Aerial crown-view tile of a tropical tree (Barro Colorado Island, Panama), acquired 20240813:
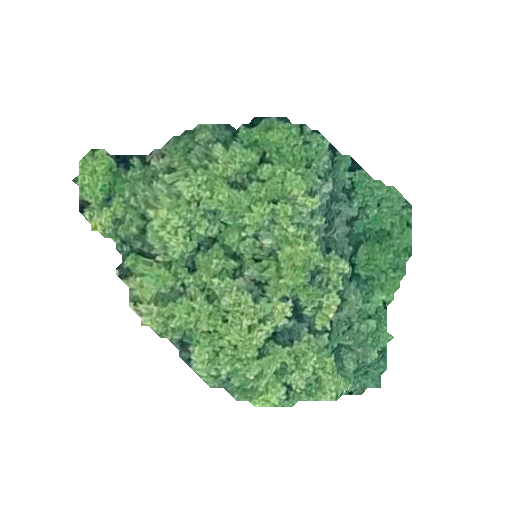
Species: Prioria copaifera
GBIF accepted scientific name: Prioria copaifera
Crown area: 103.558 m²